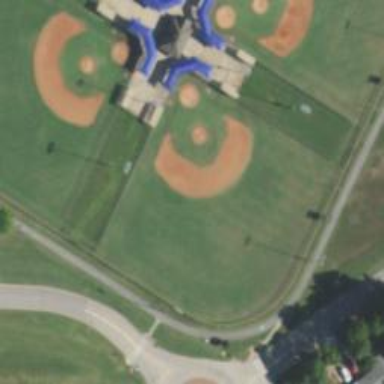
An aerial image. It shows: Baseball pitch for leisure and sports activities.